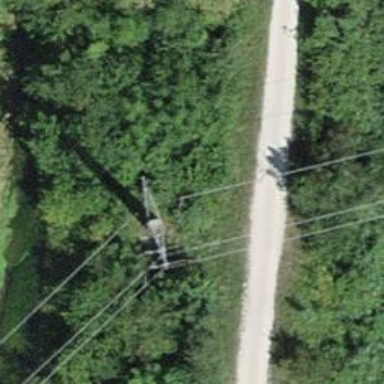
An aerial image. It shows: Minor power line with 3 cables.